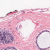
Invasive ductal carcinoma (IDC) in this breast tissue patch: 0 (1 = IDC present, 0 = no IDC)